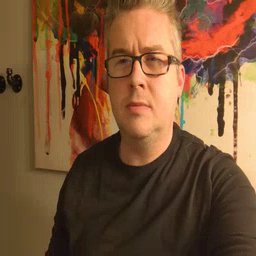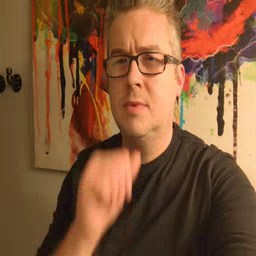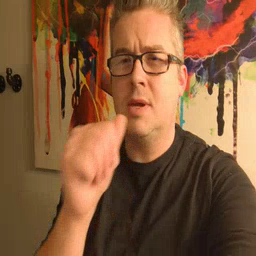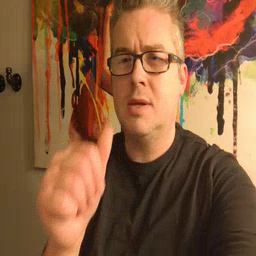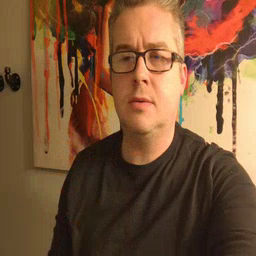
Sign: not